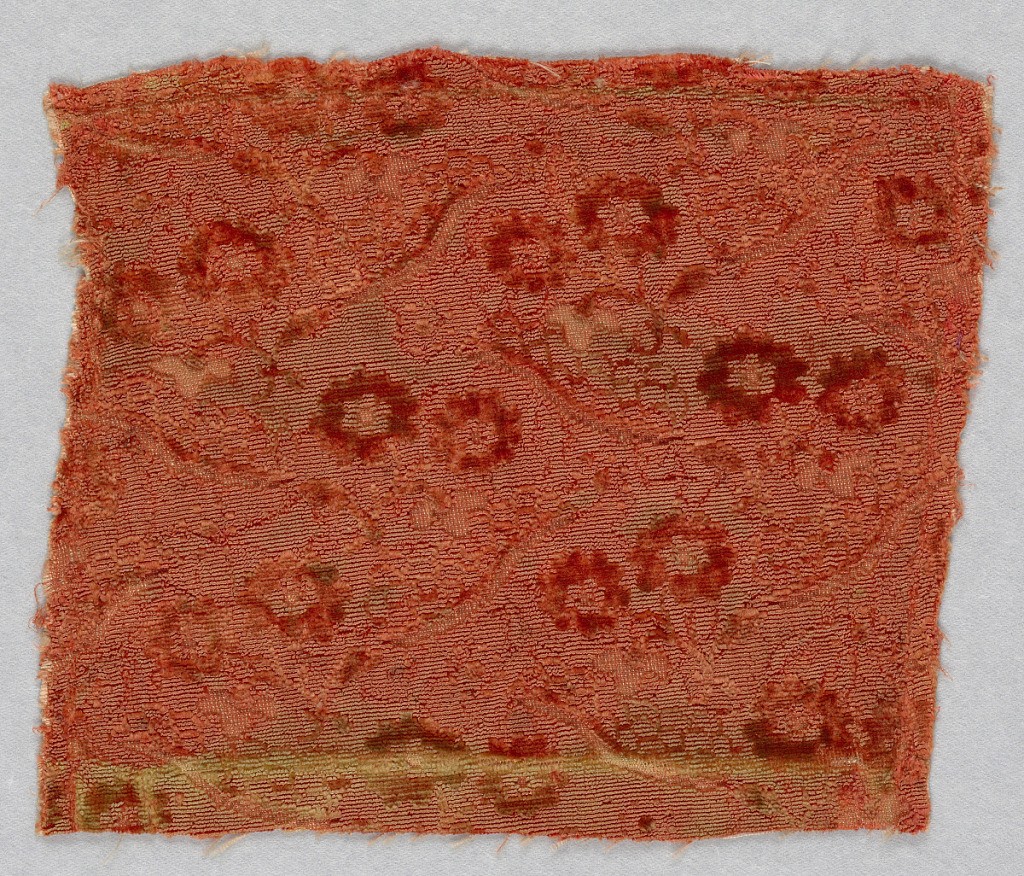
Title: Fragment
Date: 18th century
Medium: silk Technique: cut and uncut supplementary warp pile in a satin ground (ciselé velvet) Label: Silk cut and uncut velvet
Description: Ciselé velvet in orange cut and uncut velvet. Ground in uncut pile. Figure of small round flowers in cut pile. Curving zigzag lines and also buds of flowers, voided in satin ground.